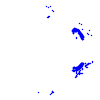
Particle: kaon